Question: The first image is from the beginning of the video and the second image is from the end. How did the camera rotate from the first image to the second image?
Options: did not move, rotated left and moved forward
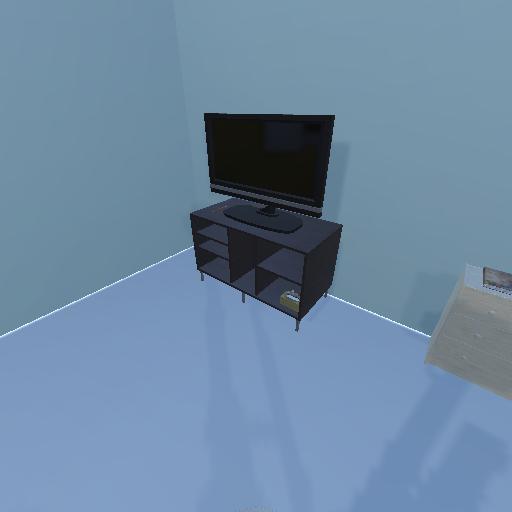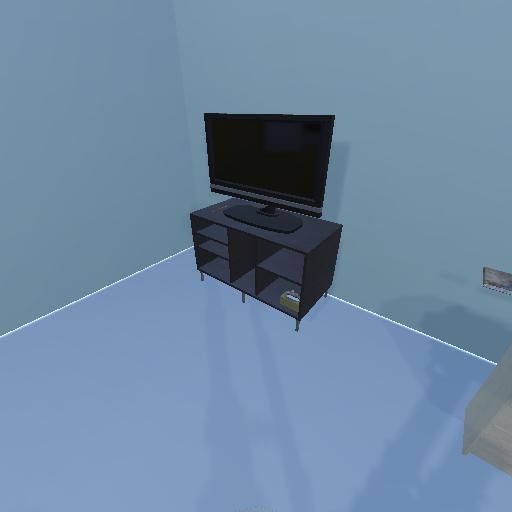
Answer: did not move